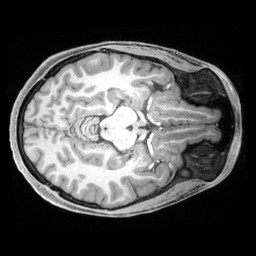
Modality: T1w
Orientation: axial
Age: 25
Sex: female
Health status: healthy
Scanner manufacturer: siemens
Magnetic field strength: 3 T
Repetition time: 2.4 s
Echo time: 0.00194 s